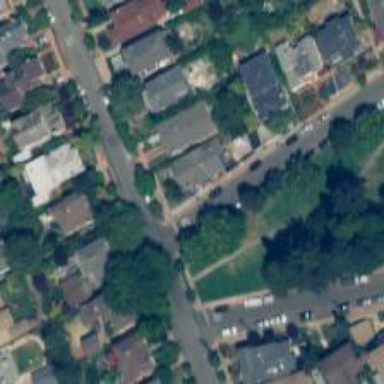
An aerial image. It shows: Residential road with separate sidewalk.